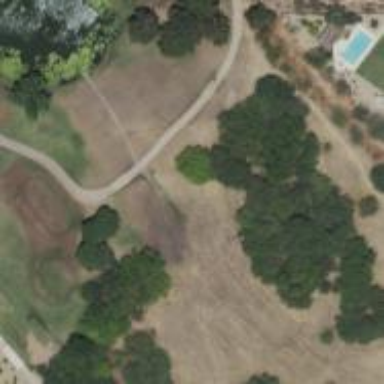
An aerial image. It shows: Path bridge on golf course.